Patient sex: M
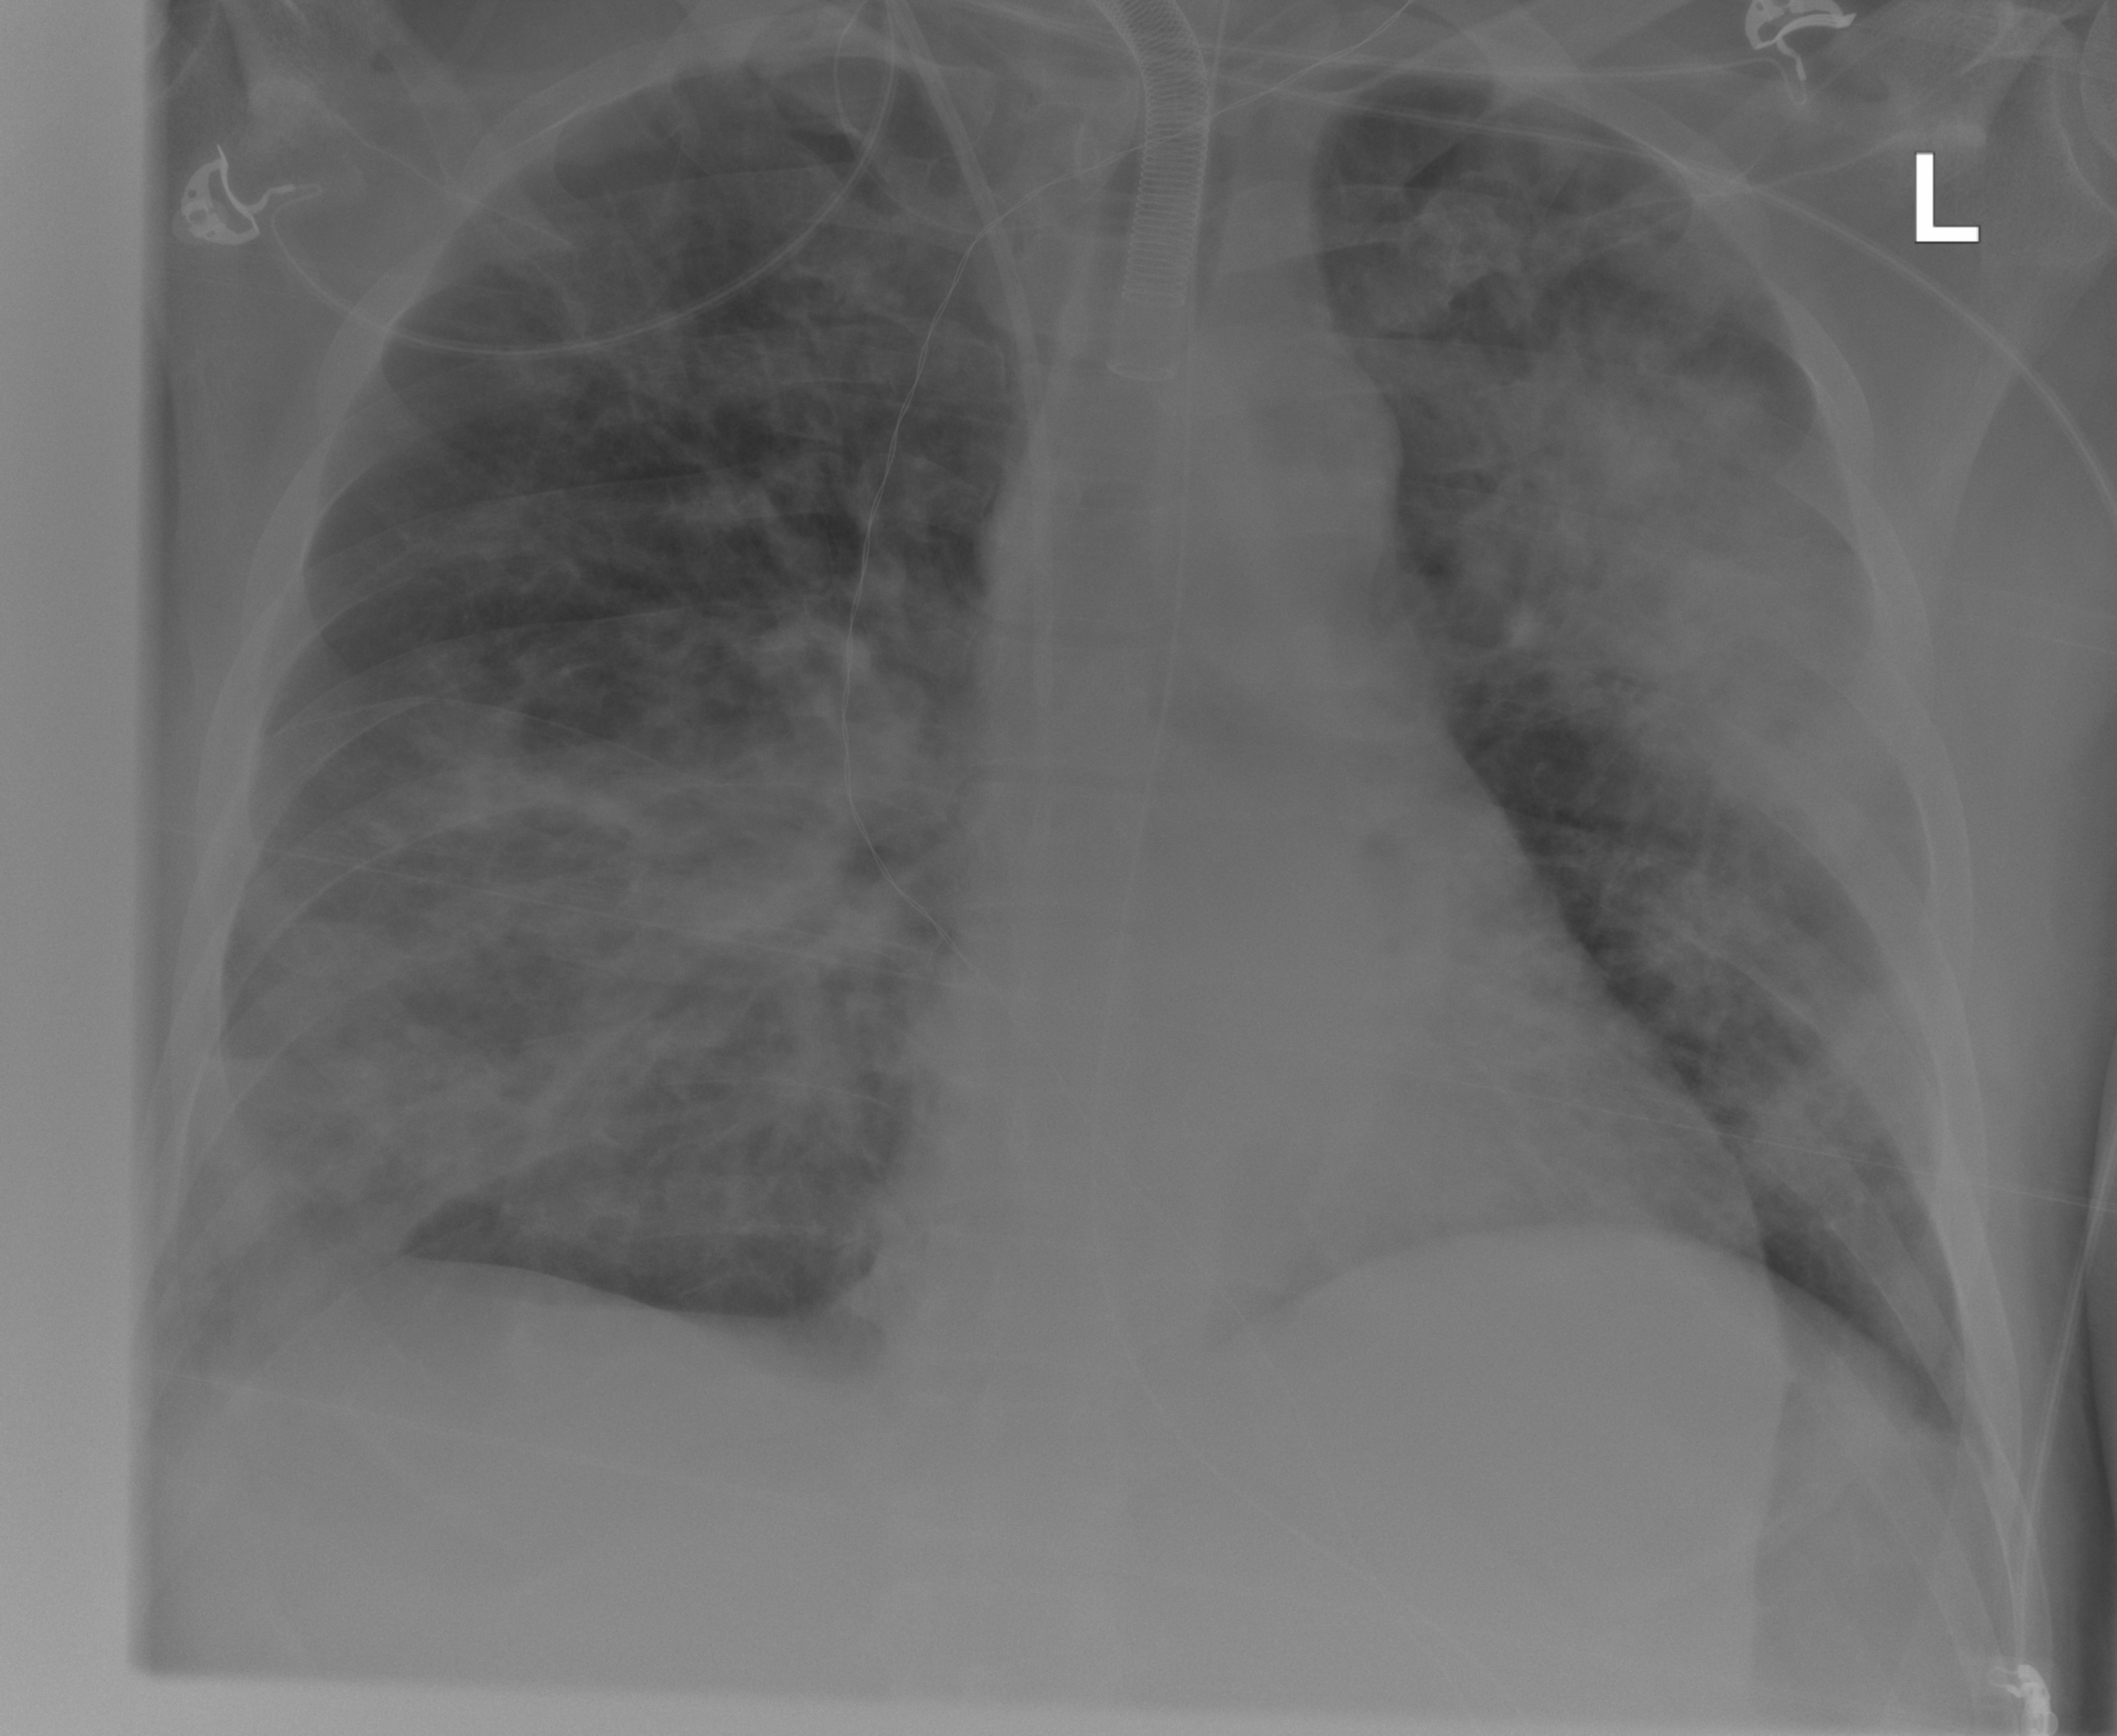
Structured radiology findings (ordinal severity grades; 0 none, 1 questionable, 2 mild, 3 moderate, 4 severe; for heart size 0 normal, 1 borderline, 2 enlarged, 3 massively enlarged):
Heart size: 0
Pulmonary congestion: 0
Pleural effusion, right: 0
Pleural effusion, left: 0
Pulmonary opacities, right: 3
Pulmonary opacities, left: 4
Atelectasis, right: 2
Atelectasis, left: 2